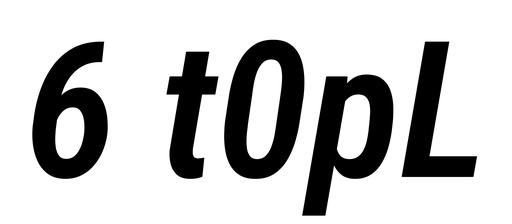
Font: Roboto-Italic_Condensed_SemiBold_Italic